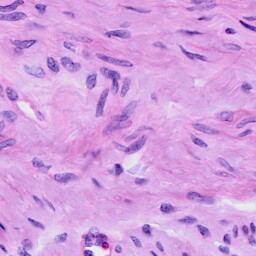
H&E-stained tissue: Cervix